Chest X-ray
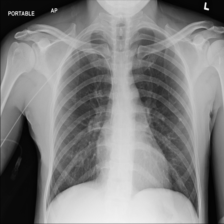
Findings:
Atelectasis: negative
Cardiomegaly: negative
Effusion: negative
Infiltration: negative
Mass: negative
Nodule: negative
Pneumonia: negative
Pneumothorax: negative
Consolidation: negative
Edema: negative
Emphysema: negative
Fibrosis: negative
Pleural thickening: negative
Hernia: negative